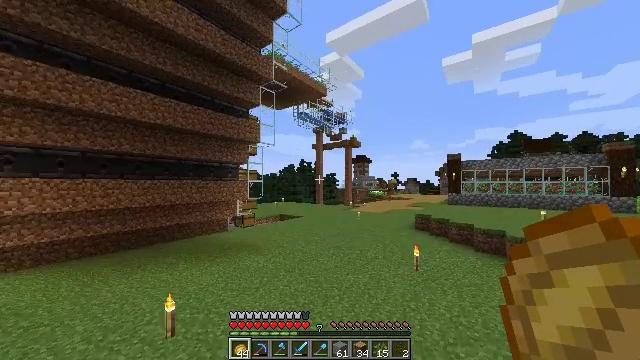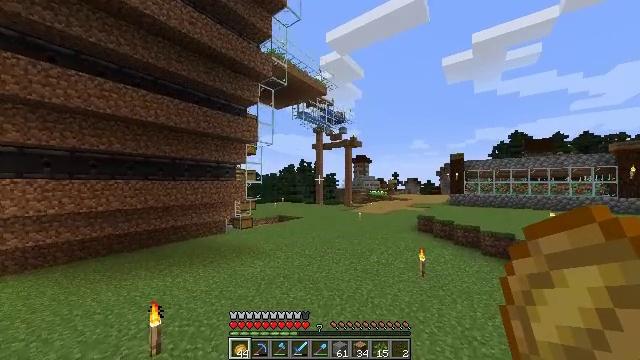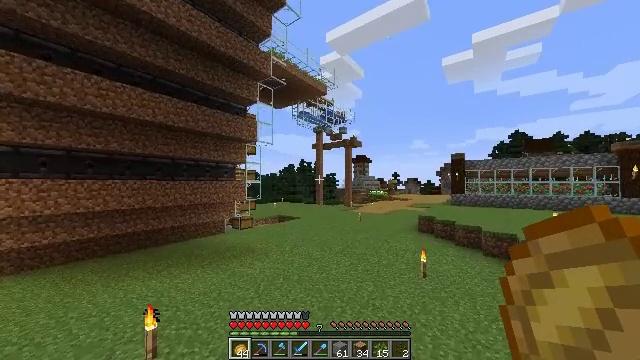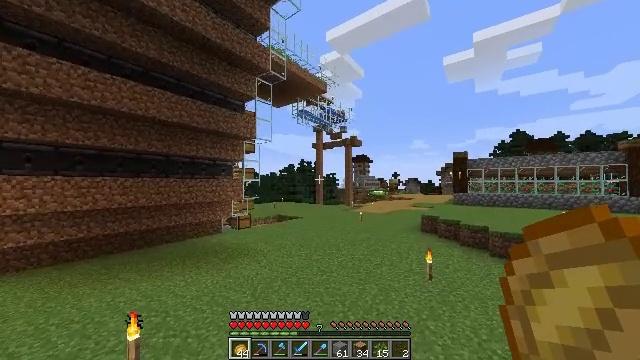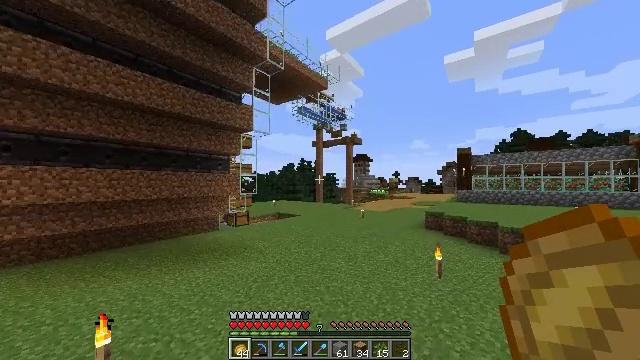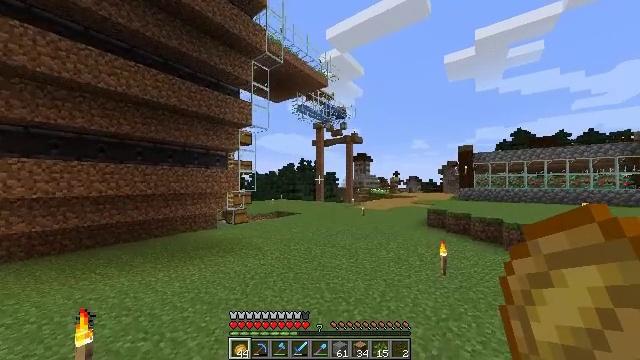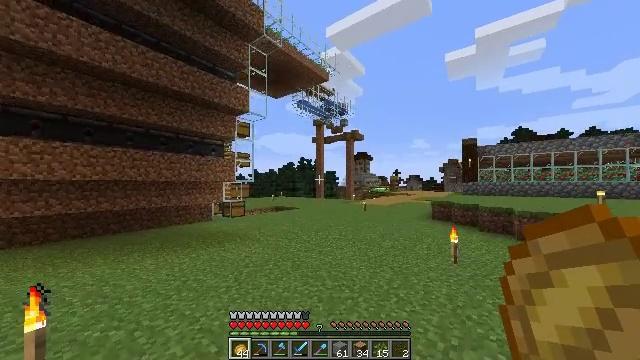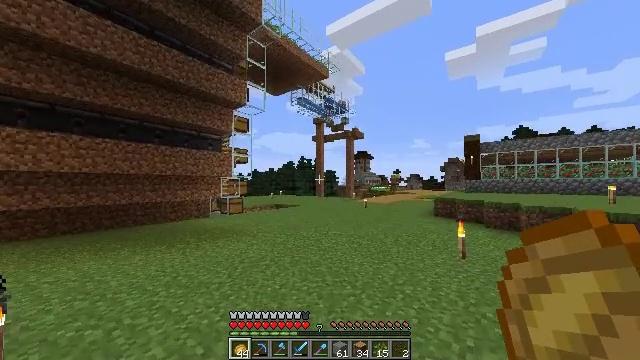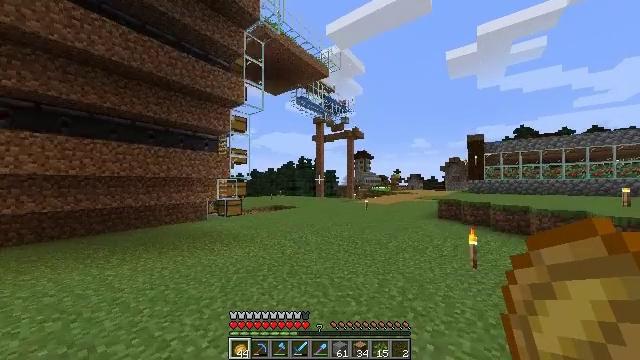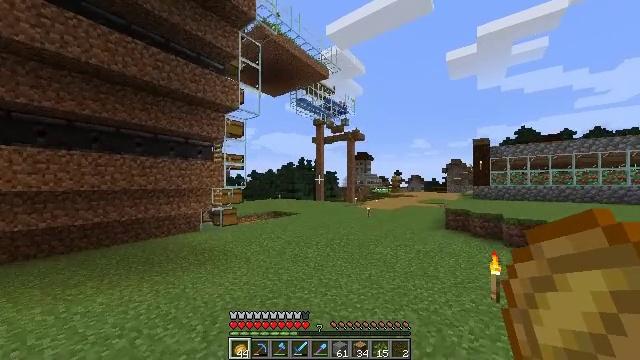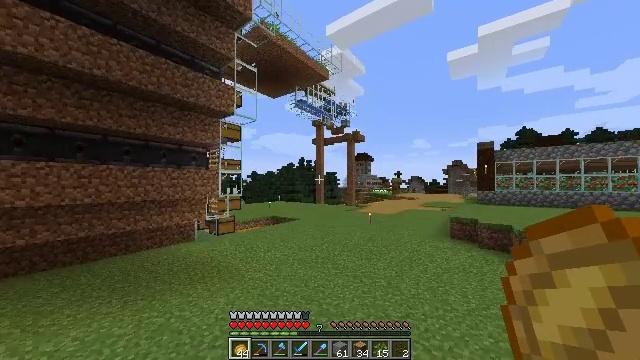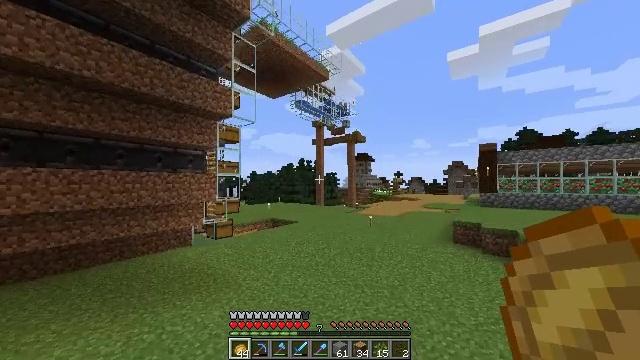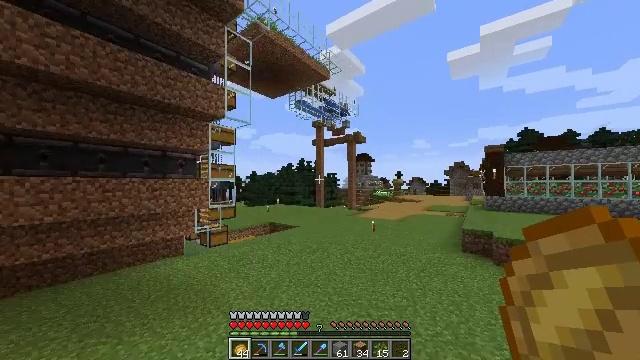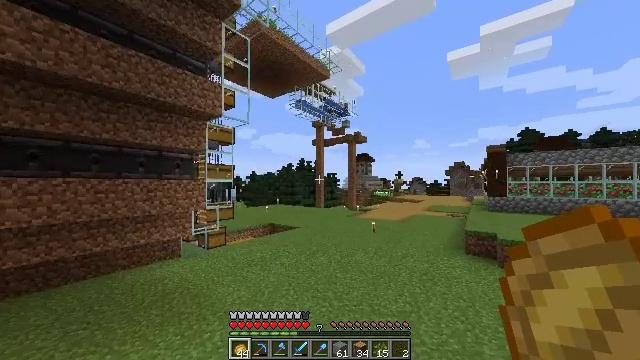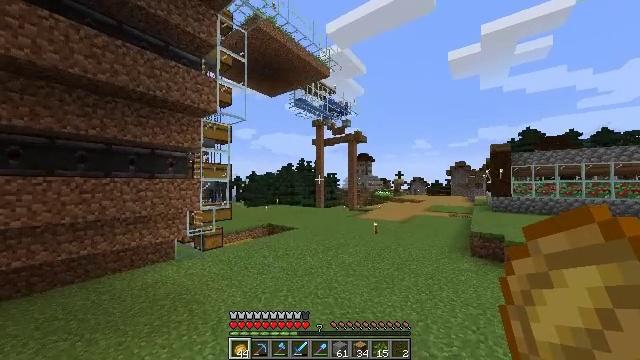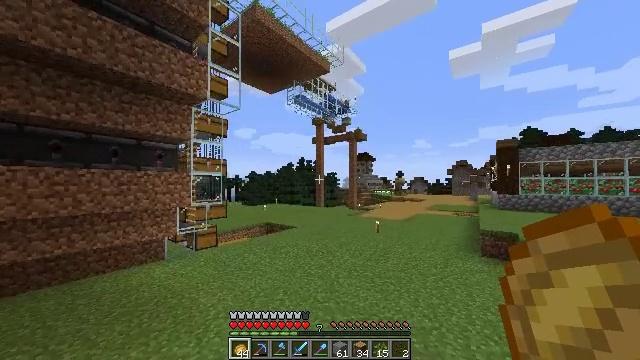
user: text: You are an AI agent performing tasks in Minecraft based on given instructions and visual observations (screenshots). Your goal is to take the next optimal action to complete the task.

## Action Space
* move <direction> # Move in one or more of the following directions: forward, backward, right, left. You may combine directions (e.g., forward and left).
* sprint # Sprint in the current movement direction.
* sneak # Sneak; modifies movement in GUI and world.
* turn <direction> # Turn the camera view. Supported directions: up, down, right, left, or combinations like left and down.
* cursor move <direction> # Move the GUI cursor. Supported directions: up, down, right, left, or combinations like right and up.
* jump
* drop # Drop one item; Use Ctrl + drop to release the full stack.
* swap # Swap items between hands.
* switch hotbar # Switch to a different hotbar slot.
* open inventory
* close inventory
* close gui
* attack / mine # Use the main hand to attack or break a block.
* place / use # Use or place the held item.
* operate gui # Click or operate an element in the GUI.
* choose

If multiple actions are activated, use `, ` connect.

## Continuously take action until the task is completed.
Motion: motion action
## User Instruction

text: Break the brewing stand to collect it.
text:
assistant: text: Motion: move forward, jump
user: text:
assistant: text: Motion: move forward, jump
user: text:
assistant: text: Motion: move forward, jump
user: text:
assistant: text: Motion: move forward, sprint, jump
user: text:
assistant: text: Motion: move forward, sprint, jump
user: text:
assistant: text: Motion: move forward, sprint, jump
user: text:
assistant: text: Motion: move forward, sprint, jump
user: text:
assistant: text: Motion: move forward, sprint, jump
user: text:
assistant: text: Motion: move forward, jump
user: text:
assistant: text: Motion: move forward, jump
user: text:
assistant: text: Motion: move forward, jump
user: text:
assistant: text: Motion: move forward, jump
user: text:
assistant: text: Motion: move forward, jump
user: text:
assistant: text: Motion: move forward, jump
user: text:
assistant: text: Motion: move forward, jump
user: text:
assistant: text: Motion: move forward, jump
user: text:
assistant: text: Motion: move forward, jump
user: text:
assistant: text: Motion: move forward, sprint, jump
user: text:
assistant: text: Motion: move forward, sprint, jump
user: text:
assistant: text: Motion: move forward, sprint, jump
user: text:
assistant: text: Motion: move forward, sprint, jump
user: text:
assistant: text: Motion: move forward, jump
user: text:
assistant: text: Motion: move forward, jump
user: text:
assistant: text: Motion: move forward, jump
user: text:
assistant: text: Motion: move forward, jump
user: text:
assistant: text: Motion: move forward, jump
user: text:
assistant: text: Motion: move forward, jump
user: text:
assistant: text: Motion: move forward, jump
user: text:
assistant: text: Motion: move forward, sprint, jump
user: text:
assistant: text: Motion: move forward, sprint, jump